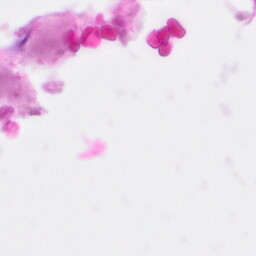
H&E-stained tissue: Pancreatic